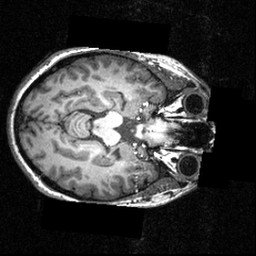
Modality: T1w
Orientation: axial
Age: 21
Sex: female
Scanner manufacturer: siemens
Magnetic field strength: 3.951 T
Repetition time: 1.5 s
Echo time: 0.00335 s